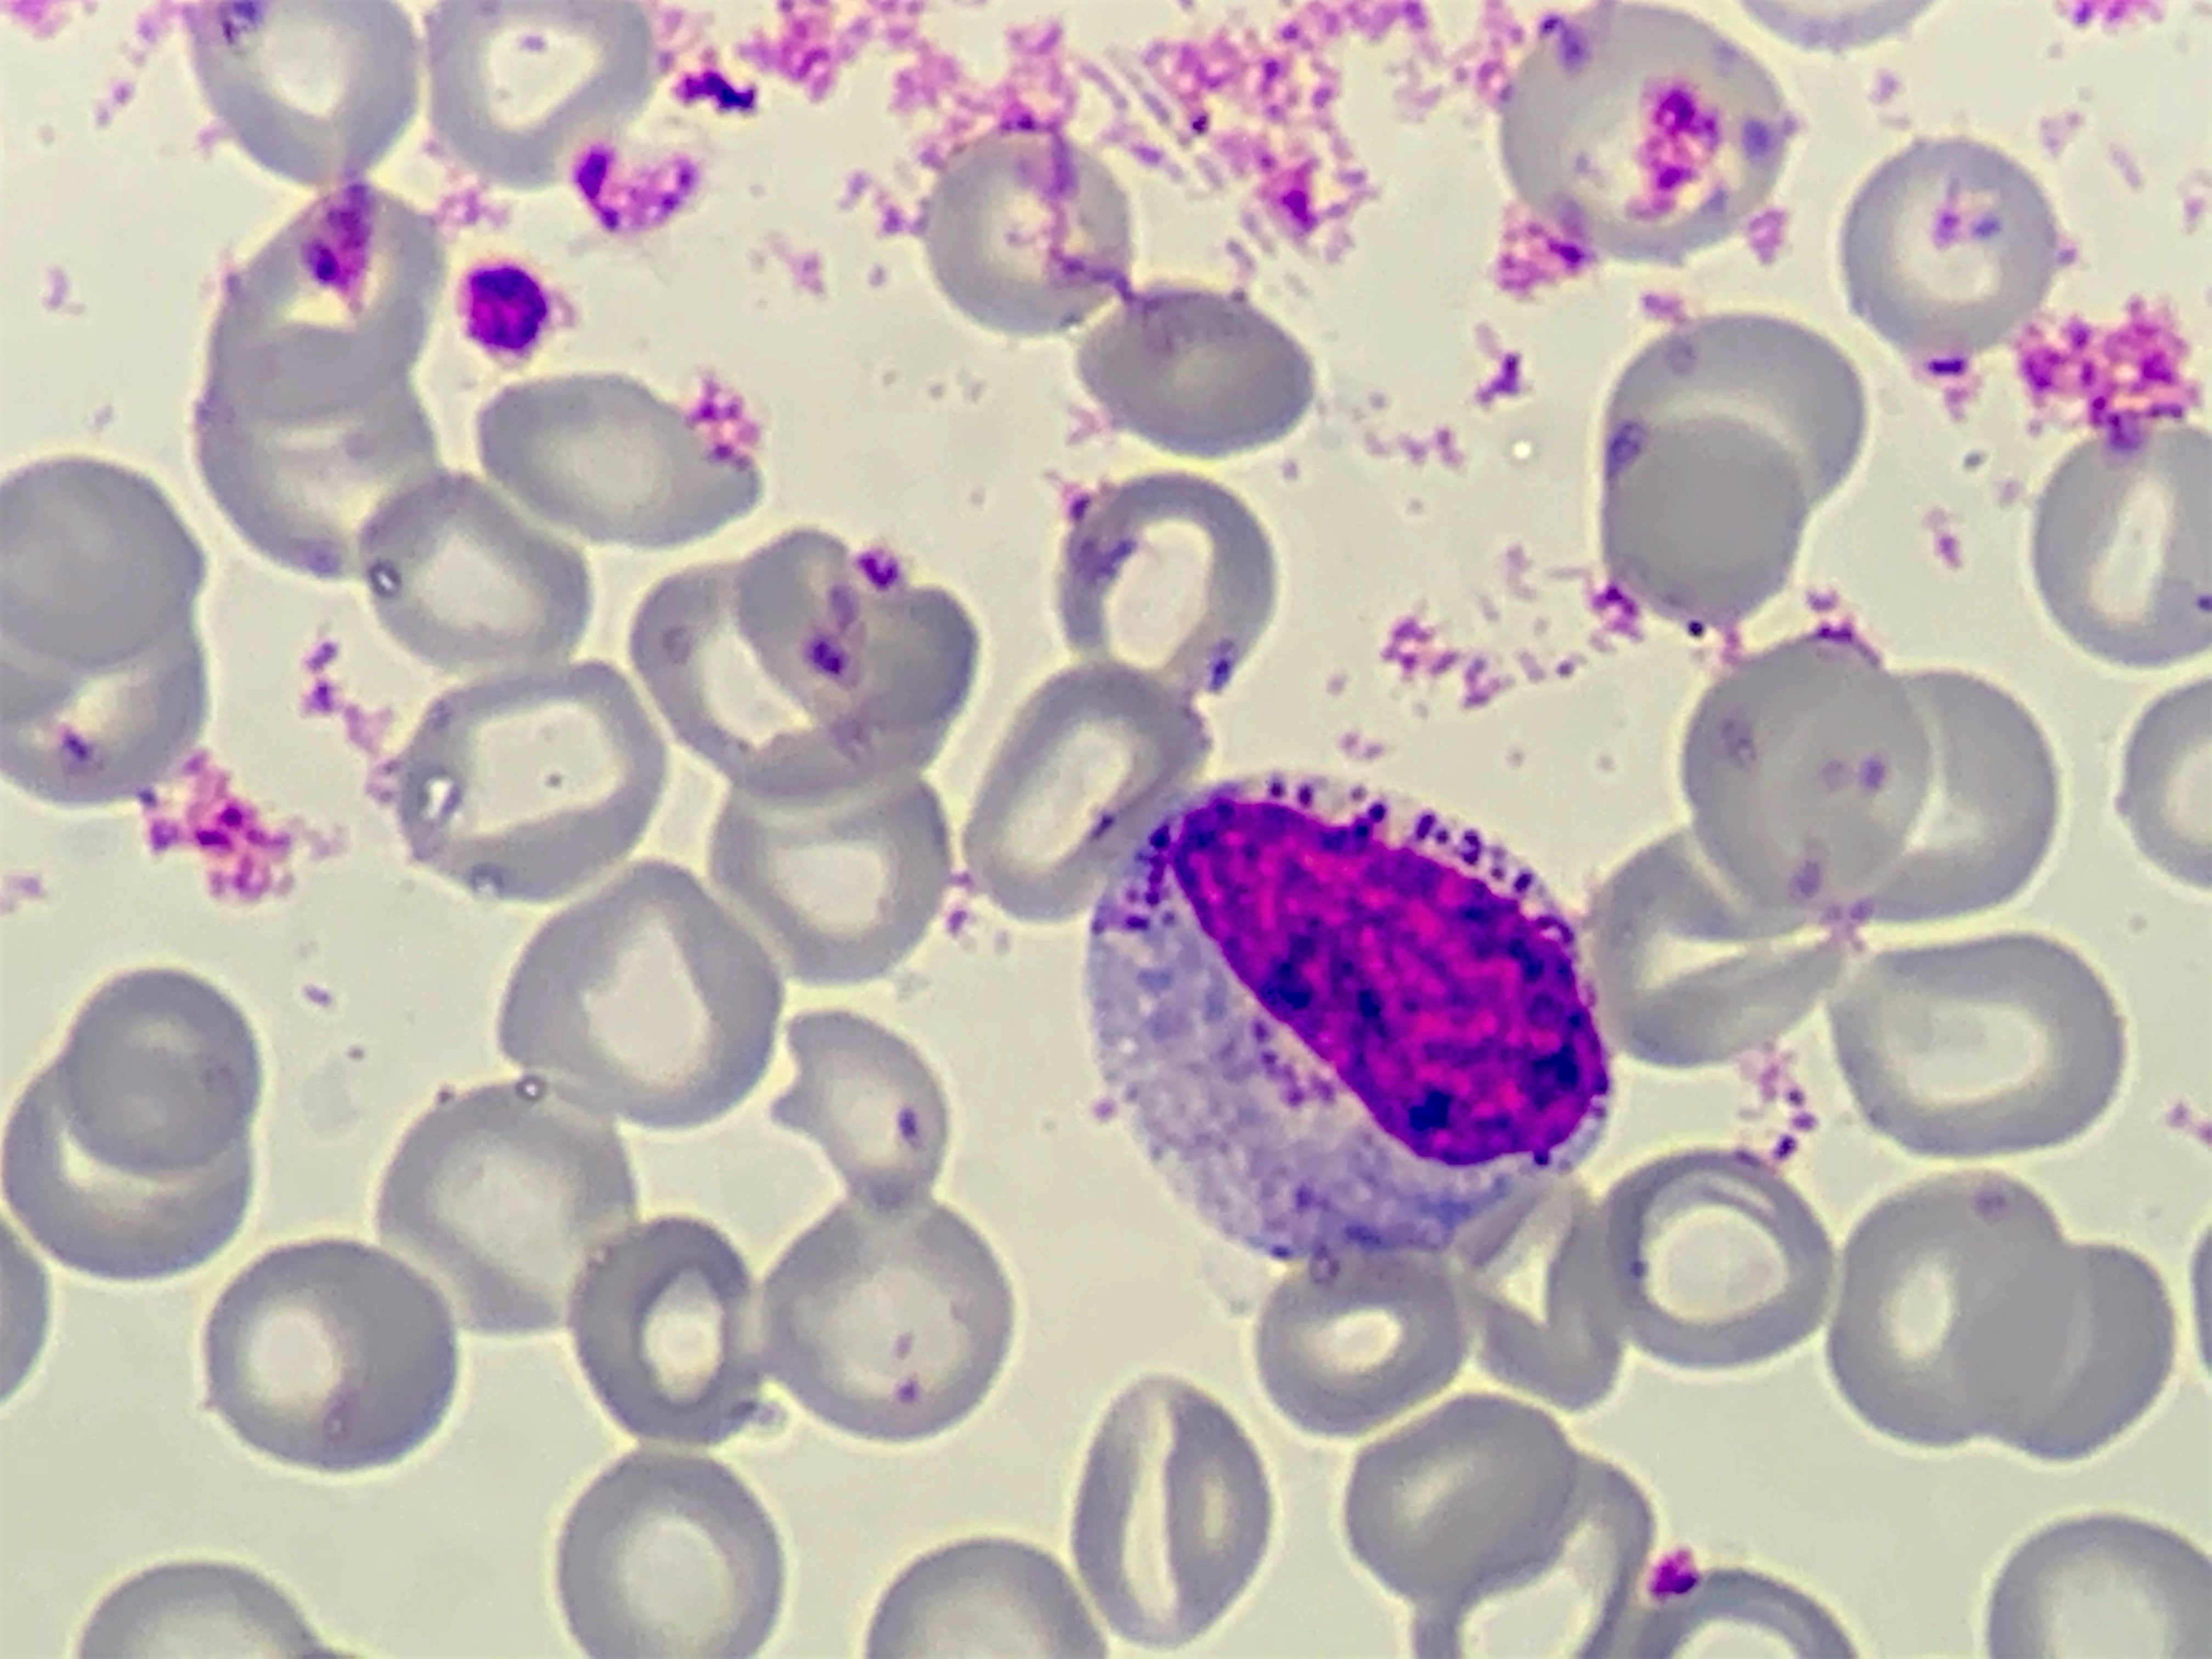
Cell type: MYELOCYTE